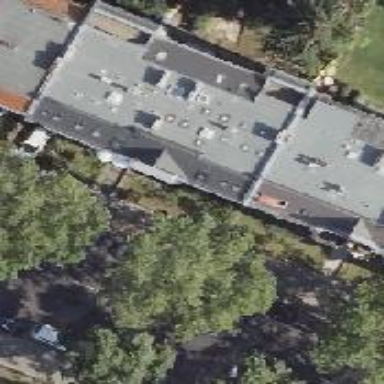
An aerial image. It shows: Apartments building with double saltbox roof made of roof tiles.